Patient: sex F, age 63
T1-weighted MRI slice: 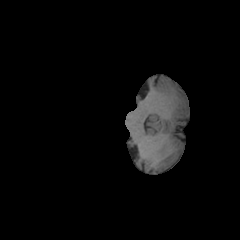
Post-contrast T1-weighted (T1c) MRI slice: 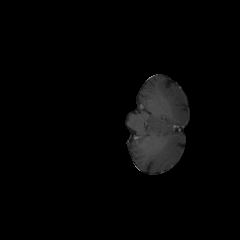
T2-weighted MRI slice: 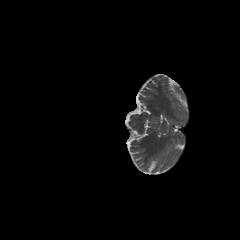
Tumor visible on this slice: no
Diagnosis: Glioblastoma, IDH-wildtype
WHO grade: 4